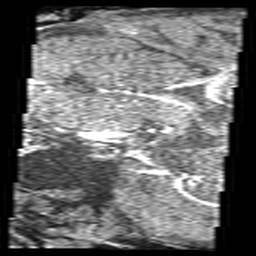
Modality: angio
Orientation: sagittal
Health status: ill
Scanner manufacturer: siemens
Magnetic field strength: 3 T
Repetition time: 0.021 s
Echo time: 0.00401 s